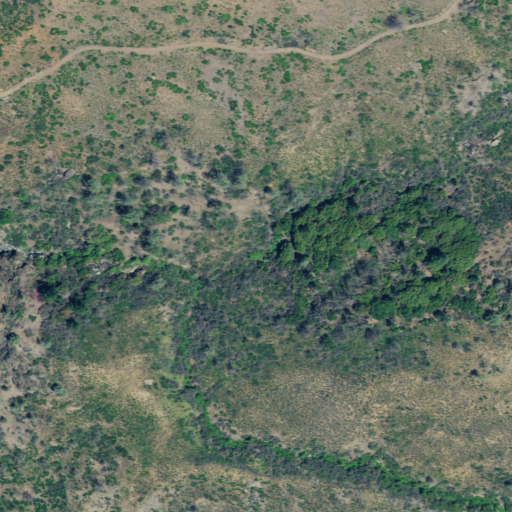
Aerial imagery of valley in California named Tea Canyon containing grassland, shrub, open development, evergreen forest, and low intensity development